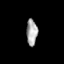
Tissue: prostate
Cell type: Fibroblasts
Senescence score: 0.7302
Nuclear area (px): 280
Mean DAPI intensity: 169.371